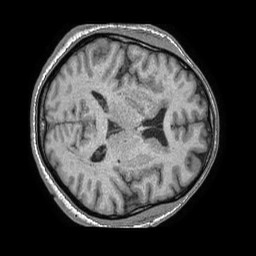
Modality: T1w
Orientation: axial
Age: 53
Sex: male
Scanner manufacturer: philips
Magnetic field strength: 1.5 T
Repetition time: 0.007504 s
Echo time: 0.003408 s